Field crop: maize
Growth stage: 2
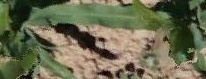
Species: maize